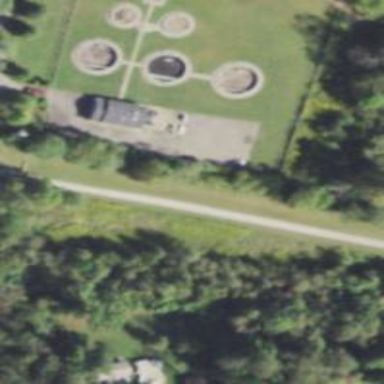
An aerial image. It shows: View of wastewater plant.